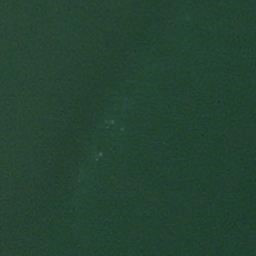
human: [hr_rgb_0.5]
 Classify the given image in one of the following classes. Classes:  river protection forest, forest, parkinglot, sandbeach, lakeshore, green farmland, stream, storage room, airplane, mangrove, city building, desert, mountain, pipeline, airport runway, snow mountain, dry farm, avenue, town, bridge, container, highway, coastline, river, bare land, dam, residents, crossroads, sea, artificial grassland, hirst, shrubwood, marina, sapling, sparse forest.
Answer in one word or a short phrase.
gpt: sea